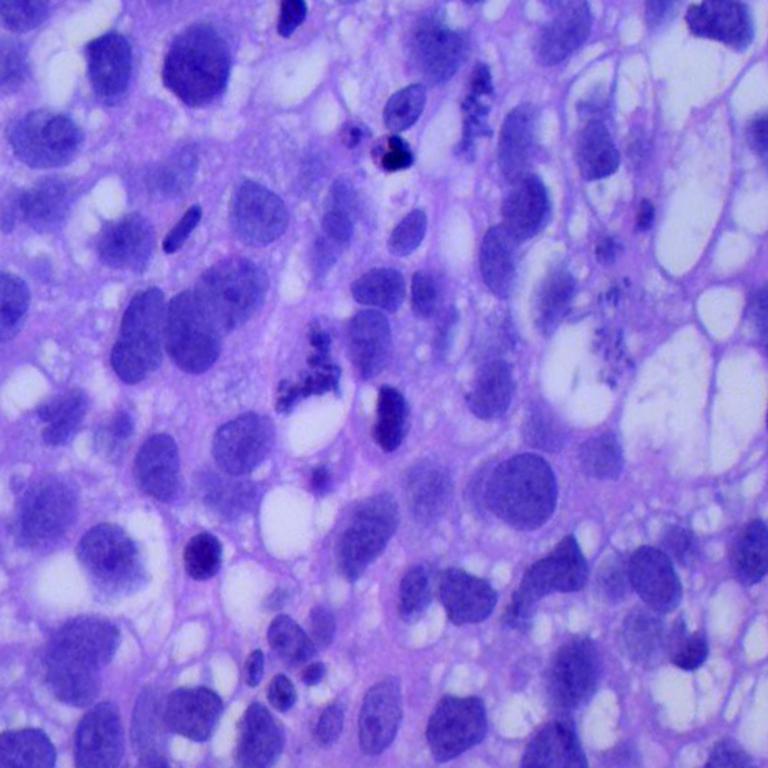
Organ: lung
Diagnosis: squamous carcinomas